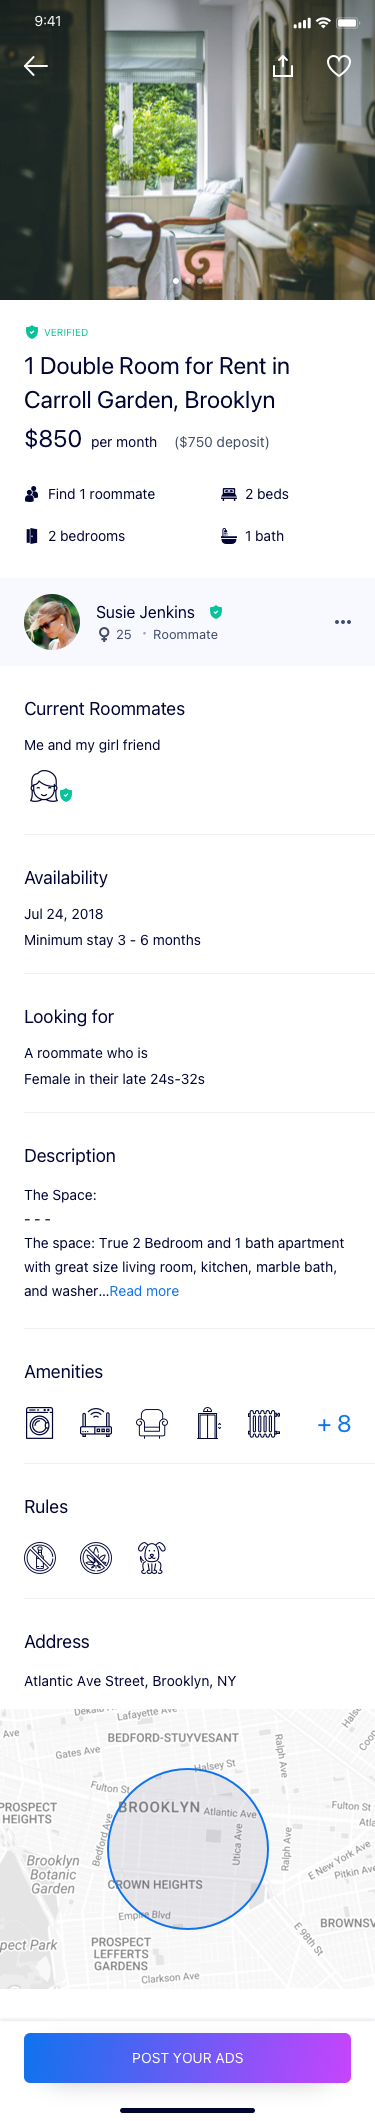
Text in this UI design:
Susie Jenkins
25
Roommate
·
Availability
Jul 24, 2018
Minimum stay 3 - 6 months
Current Roommates
Me and my girl friend
Looking for
A roommate who is
Female in their late 24s-32s
Description
The Space:
- - -
The space: True 2 Bedroom and 1 bath apartment with great size living room, kitchen, marble bath, and washer…Read more
Amenities
+ 8
Address
Atlantic Ave Street, Brooklyn, NY
Rules
Find 1 roommate
2 bedrooms
1 bath
2 beds
1 Double Room for Rent in Carroll Garden, Brooklyn
($750 deposit)
per month
$850